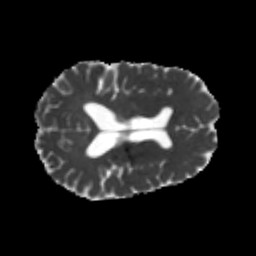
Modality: MD
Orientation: axial
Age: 22
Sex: male
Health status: healthy
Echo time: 0.074 s